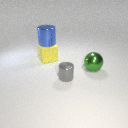
small gray metal cylinder to the right of large yellow rubber cube